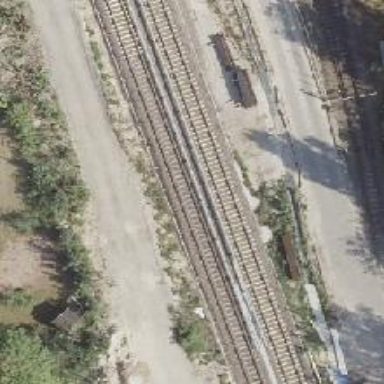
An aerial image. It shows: Railway switch.